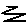
Label: zigzag